Aerial crown-view tile of a tropical tree (Barro Colorado Island, Panama), acquired 20240918:
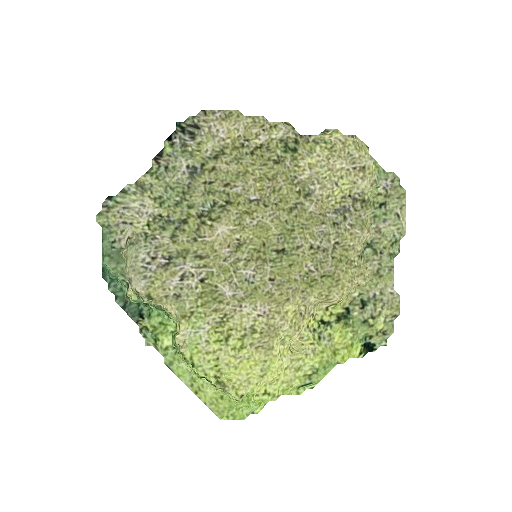
Species: Virola surinamensis
GBIF accepted scientific name: Virola surinamensis
Crown area: 106.185 m²